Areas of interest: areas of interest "Nanning Zoo Office Area Parking Lot"
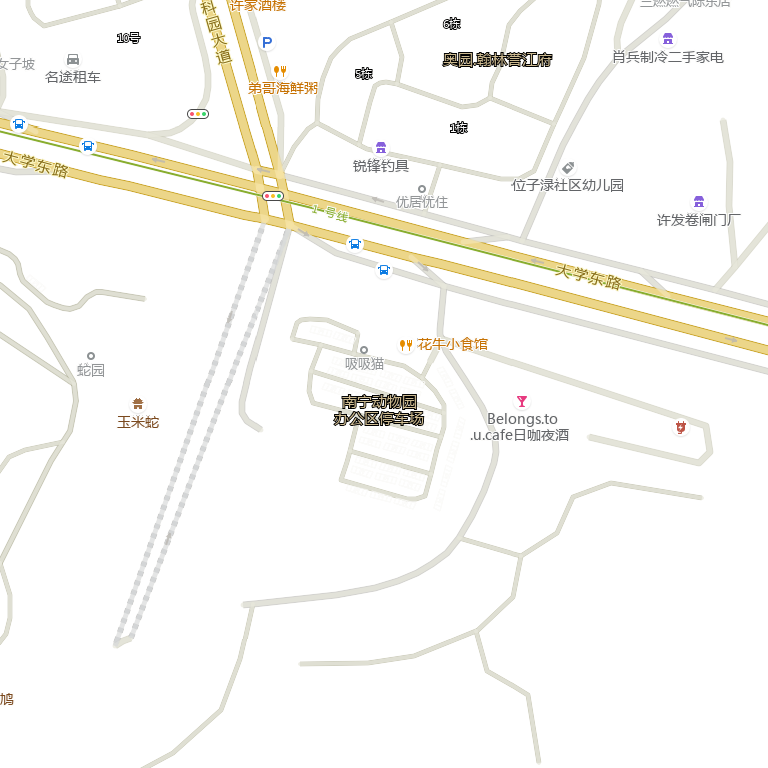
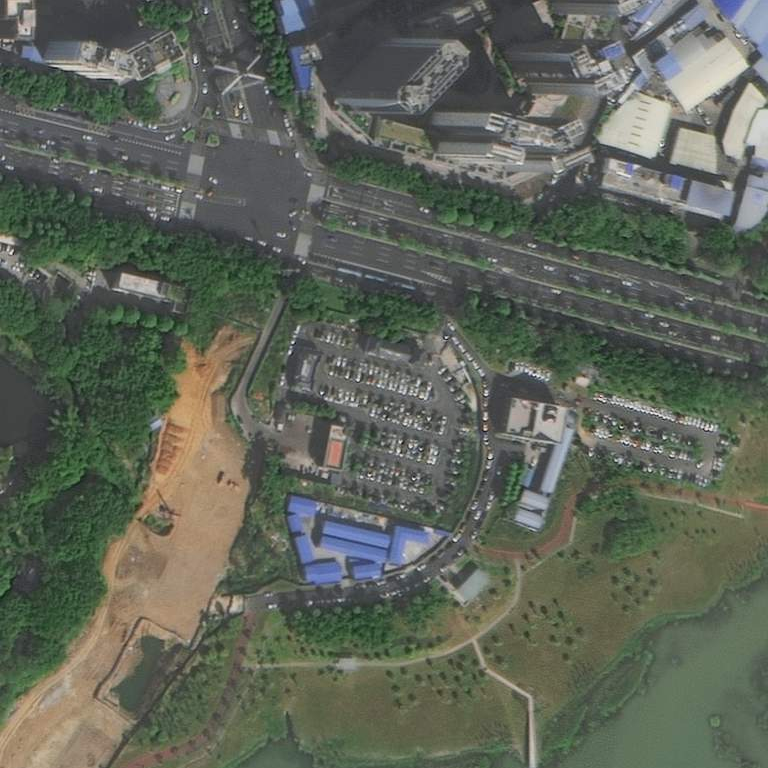